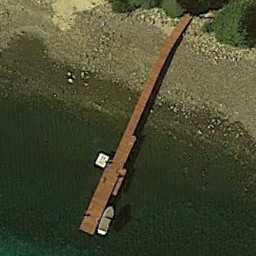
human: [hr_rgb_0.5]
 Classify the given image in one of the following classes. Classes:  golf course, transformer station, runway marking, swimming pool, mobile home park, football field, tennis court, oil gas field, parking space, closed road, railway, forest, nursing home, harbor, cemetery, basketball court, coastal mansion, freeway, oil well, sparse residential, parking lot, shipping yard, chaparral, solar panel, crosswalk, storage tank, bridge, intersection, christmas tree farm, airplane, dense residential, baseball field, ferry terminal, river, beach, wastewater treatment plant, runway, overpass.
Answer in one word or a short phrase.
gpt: ferry terminal